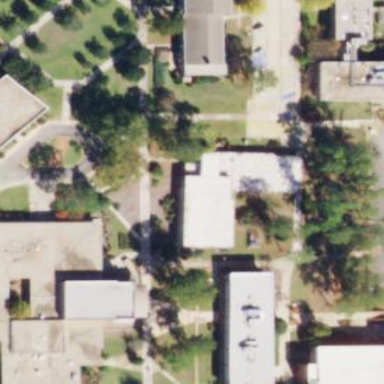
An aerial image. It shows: College building.